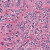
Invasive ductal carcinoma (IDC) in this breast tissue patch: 1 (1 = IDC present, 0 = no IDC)